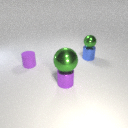
small blue metal cylinder below small green metal sphere